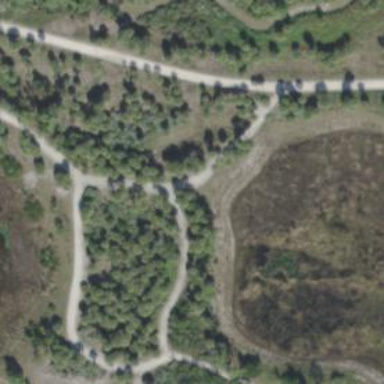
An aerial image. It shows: Bridleway.